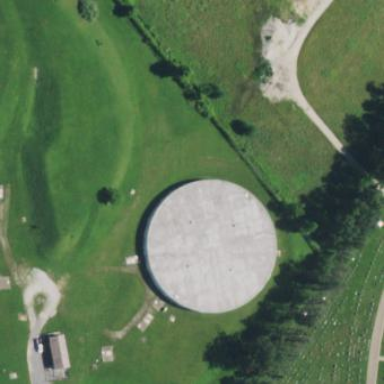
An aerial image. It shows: Storage tank building.